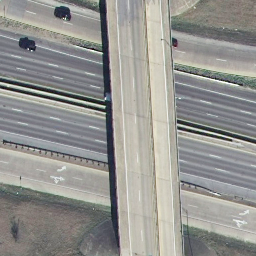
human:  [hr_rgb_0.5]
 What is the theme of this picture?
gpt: overpass